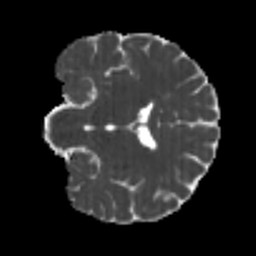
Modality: MD
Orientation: coronal
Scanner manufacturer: siemens
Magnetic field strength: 3 T
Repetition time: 4 s
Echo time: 0.0594 s